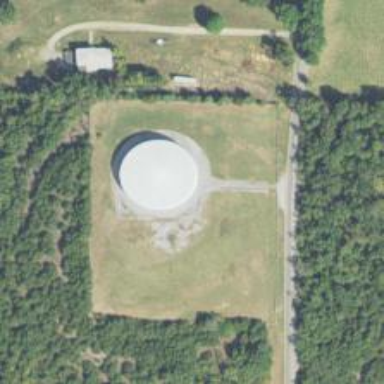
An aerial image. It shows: Water tower that is man-made.